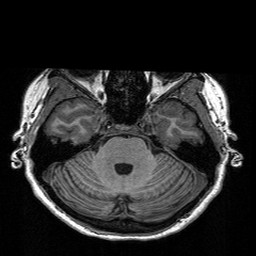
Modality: T1w
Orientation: coronal
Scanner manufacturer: siemens
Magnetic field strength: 3 T